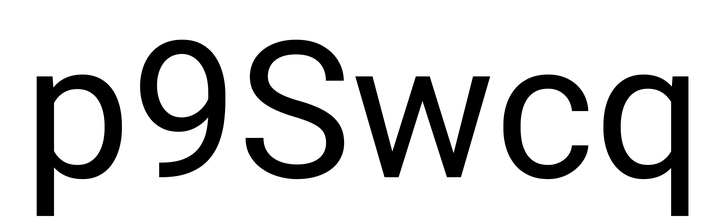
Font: Roboto_Regular